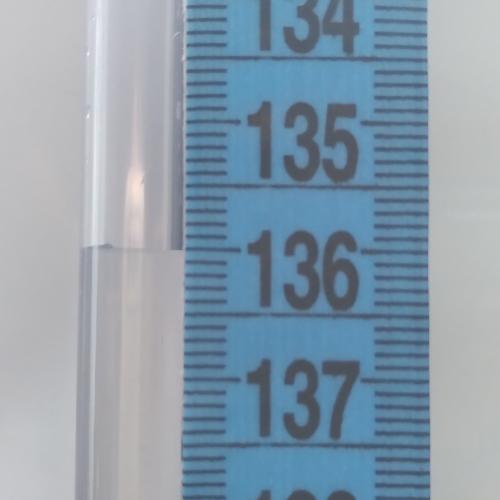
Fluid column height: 136.0 cm